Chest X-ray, PA view. Patient: 52 years old, sex M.
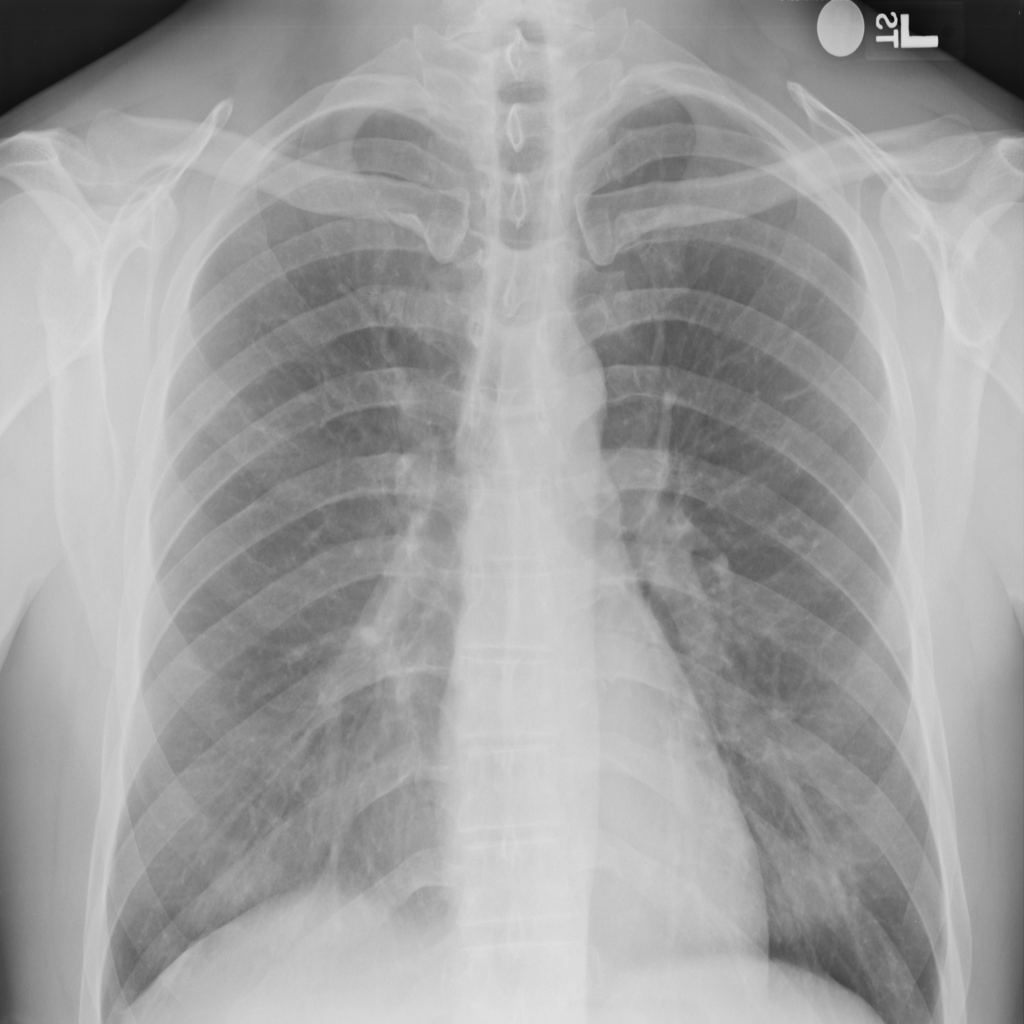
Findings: No Finding